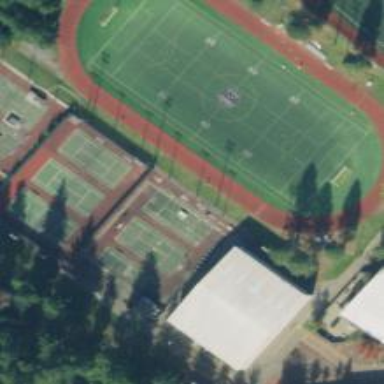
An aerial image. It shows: American football pitch for leisure and sport activities.